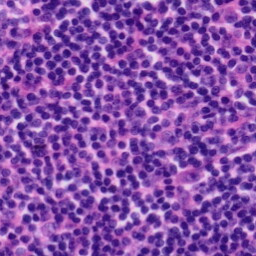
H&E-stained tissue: Tonsil